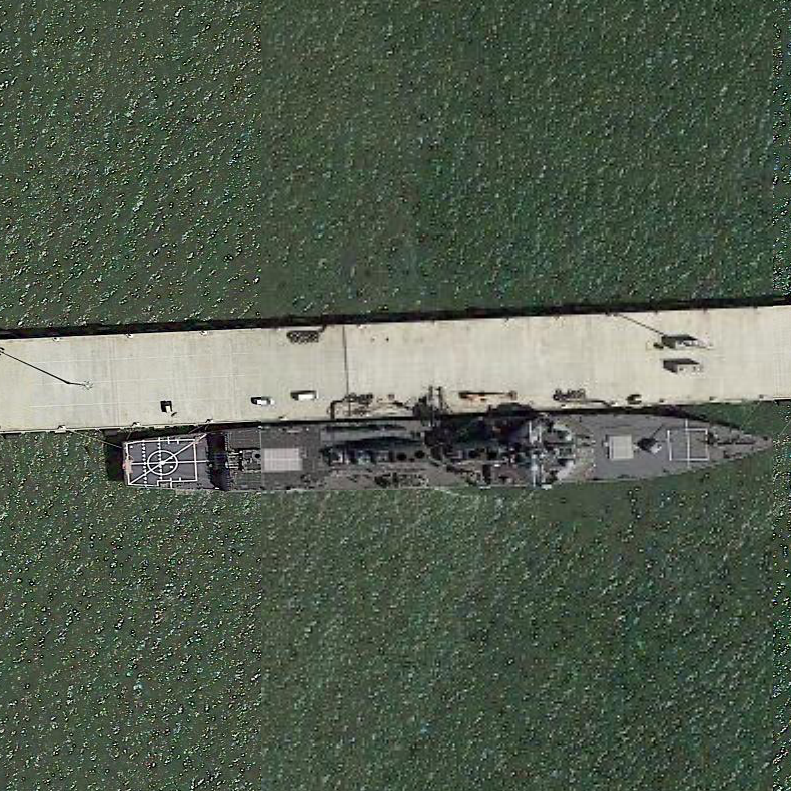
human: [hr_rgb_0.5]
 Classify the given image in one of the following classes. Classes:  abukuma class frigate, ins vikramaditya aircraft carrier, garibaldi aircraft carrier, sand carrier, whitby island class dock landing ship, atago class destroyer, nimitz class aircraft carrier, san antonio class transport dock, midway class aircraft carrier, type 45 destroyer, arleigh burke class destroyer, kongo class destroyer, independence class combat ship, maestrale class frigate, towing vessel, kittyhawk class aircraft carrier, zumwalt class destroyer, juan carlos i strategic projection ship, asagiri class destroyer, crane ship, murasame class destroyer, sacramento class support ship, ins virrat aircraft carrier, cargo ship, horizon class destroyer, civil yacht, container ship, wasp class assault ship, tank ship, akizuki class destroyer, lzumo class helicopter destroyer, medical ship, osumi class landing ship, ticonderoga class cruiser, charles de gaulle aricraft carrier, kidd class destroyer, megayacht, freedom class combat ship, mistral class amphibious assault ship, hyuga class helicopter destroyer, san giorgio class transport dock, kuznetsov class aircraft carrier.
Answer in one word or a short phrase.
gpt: Arleigh Burke class destroyer